Question: I was going to reuse teamcity configuration to new environments. Looks like the configuration is based on a template, but actually there is no clickable link to teamplate and I can't find it in the root project. I was thinking that the template was deleted but team city doen't allow to remove templates which are used at least in one configuration

Could you advice why how is it possible to reach and reuse the template?
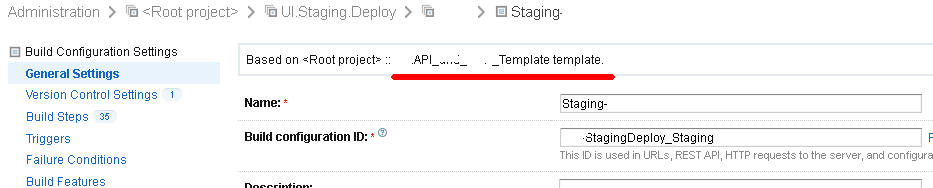
Answer: According to the sanpshot you pasted, your template is created in the root project. If you don't get a clickable link , you probably don;t have access to the root project
If you do have access to create target, you can copy the target to a new target. Templated settings are preserved when you copy over targets. You just need t change the target variables and if required any triggers or dependencies